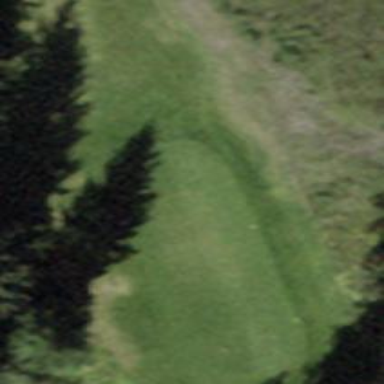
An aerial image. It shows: Golf tee on grassy land.